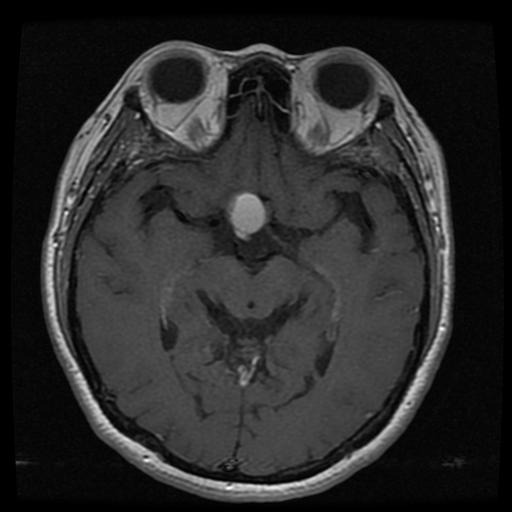
Label: pituitary